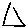
Label: triangle